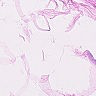
Metastatic tissue present: no